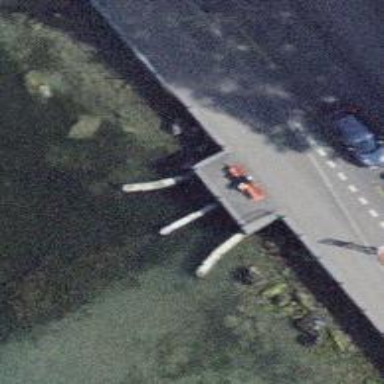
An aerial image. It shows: Man-made pier.